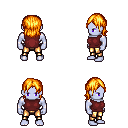
a pixel art fantasy rpg character, male body template, dark elf, purple skin, maroon sleeveless shirt, gold greaves, light blonde long bangs hairstyle, four views (front, back, left, right), 2x2 character sprite sheet, small pixel art, hard edges, no anti-aliasing